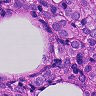
Metastatic tissue present: yes